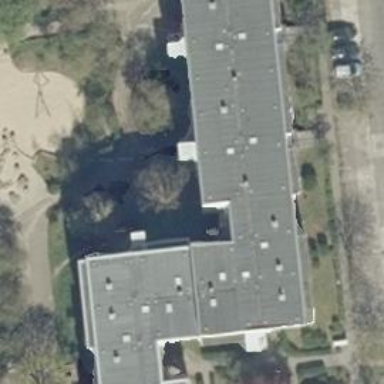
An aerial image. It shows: Flat-roofed residential building.